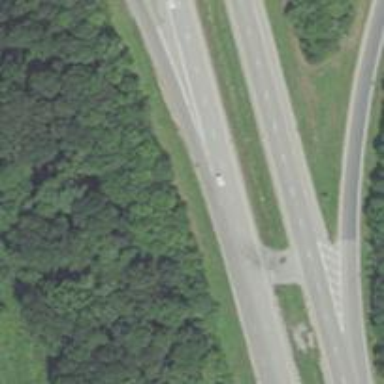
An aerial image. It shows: Asphalt motorway.